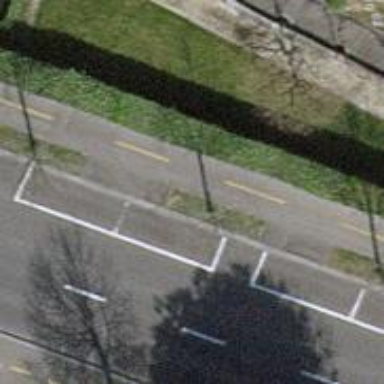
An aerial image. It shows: Avenue lined with trees.